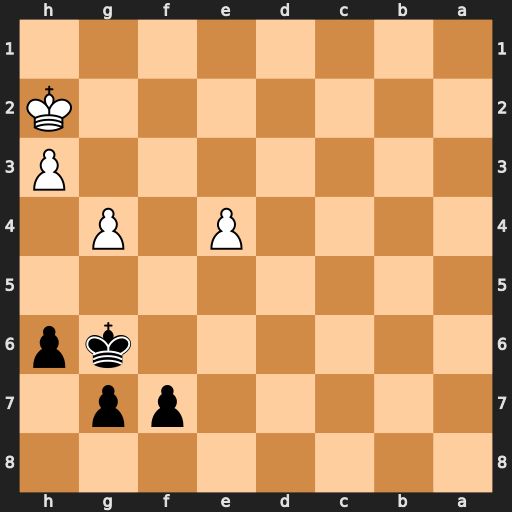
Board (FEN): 8/5pp1/6kp/8/4P1P1/7P/7K/8
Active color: b
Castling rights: -
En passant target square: -
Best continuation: Kf6 Kg3 Ke5 Kf3 g6 Ke3 g5 Kf3 Kd4